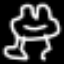
Label: frog